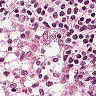
Metastatic tissue present: no